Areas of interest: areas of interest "Shopping Mall"
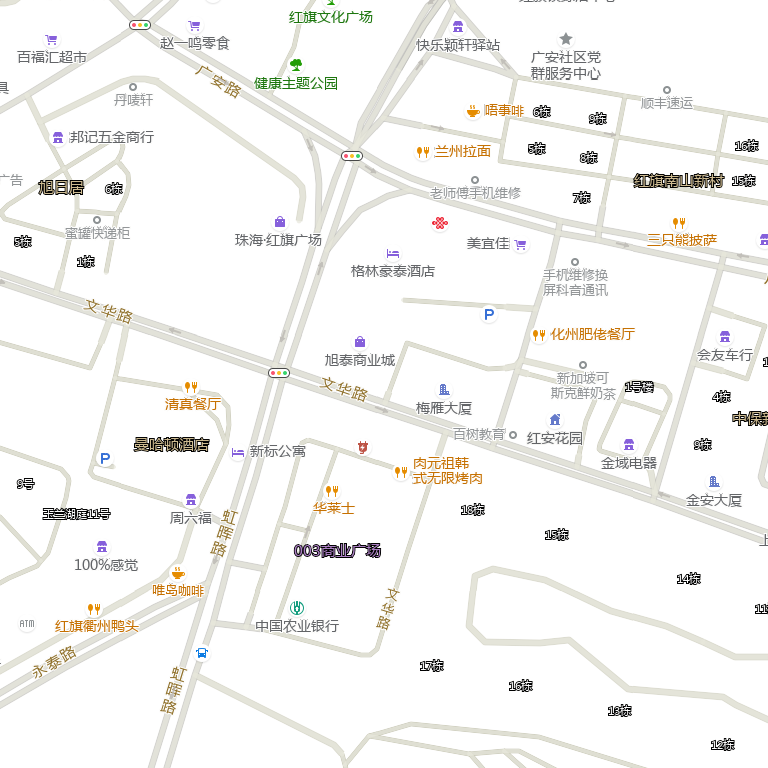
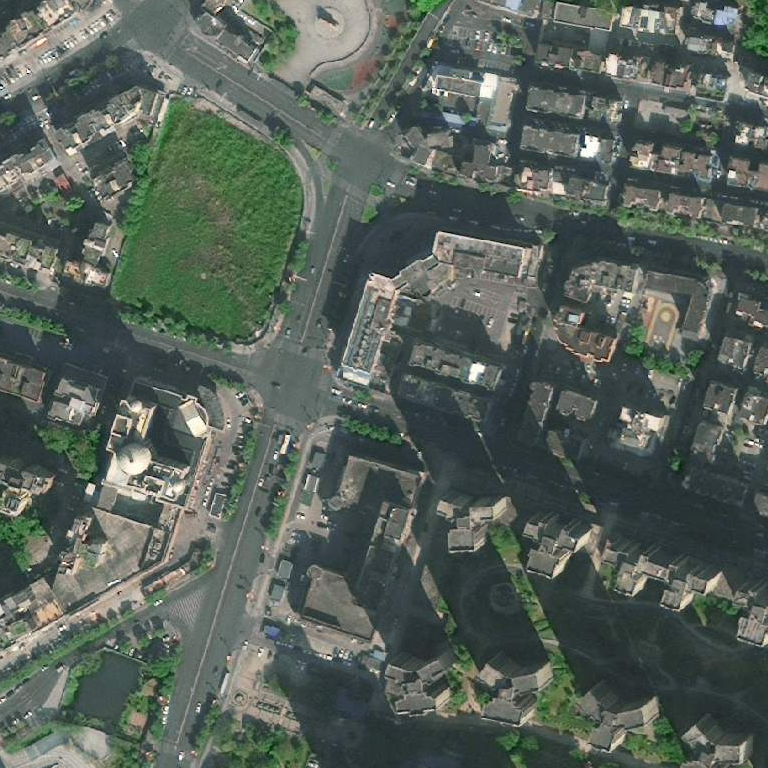